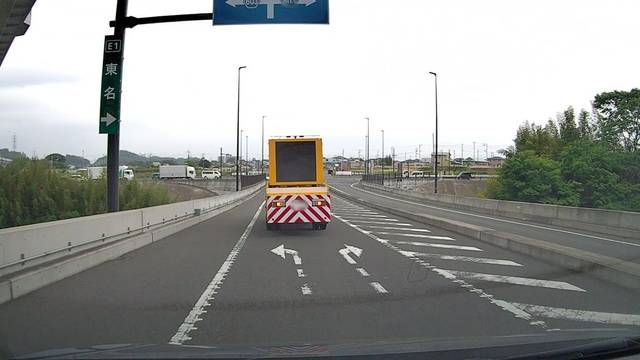
Region: Japan
Coordinates: 35.416, 139.293